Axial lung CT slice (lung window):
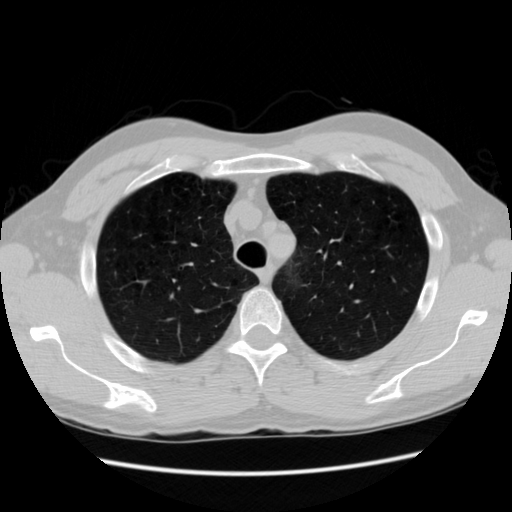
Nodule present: no